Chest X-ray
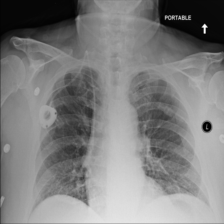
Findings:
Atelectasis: negative
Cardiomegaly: negative
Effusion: negative
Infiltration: negative
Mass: negative
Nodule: negative
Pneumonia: negative
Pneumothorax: negative
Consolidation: negative
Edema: negative
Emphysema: negative
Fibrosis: negative
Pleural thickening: negative
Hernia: negative